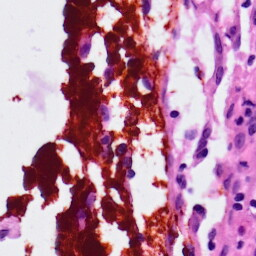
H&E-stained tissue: Lung